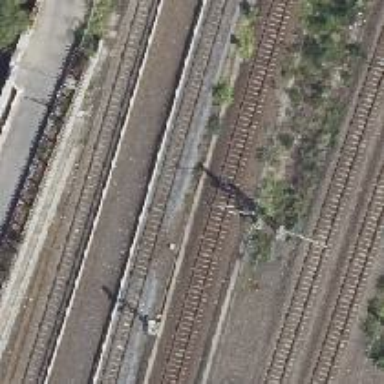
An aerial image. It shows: Bridge for light rail electrified railway.